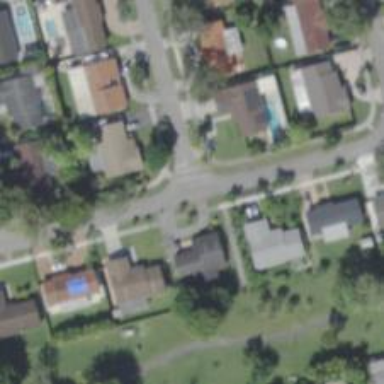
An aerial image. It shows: Residential road.